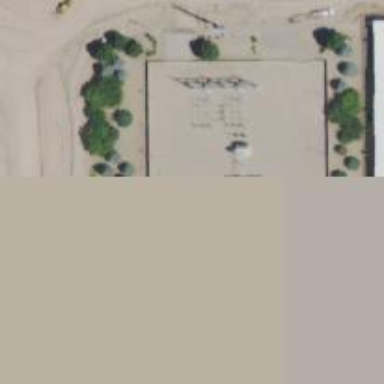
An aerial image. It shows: Power substation enclosed by fence.